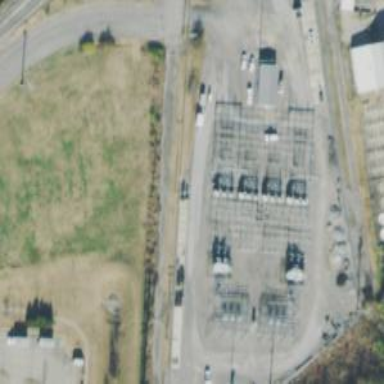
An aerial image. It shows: Outdoor distribution level power substation.